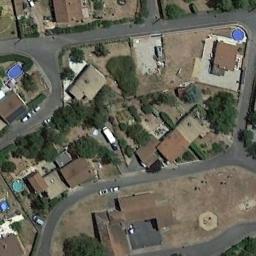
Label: medium_residential